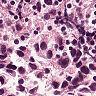
Metastatic tissue present: yes